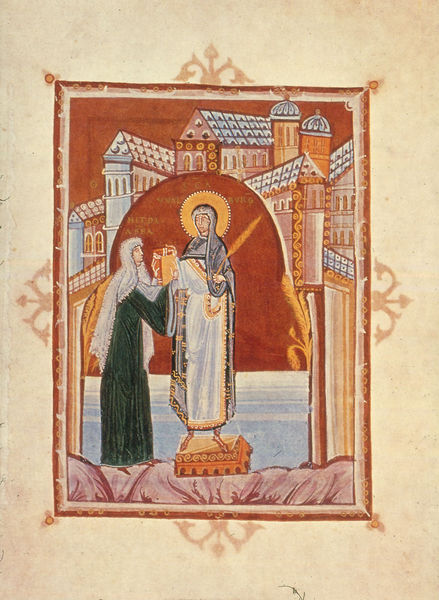
Titel: Evangeliar der Äbtissin Hitda von Meschede
Institution: Darmstadt, Hessische Landesbibliothek
Schlagwörter: blau, gott, mann, meer, wasser, fluss, frauen, grün, stadt, ufer, frau, orange, zeichnung, haus, rot, schleier, wand, architektur, bibel, mensch, rahmen, sockel, stehen, häuser, kirche, gold, rahmung, italien, dächer, böschung, ornamente, buch, glaube, kirch, kloster, türme, seite, nonne, buchdruck, buchseite, pergament, heiligenschein, nimbus, mittelalter, heiliger, heilige, märtyrer, fresko, heilig, maria, glauben, jerusalem, verputz, stifterin, martyrer, buchmalerei, codex, höuser, mitellalter, illumination, palem, walburga, martyrerpalme